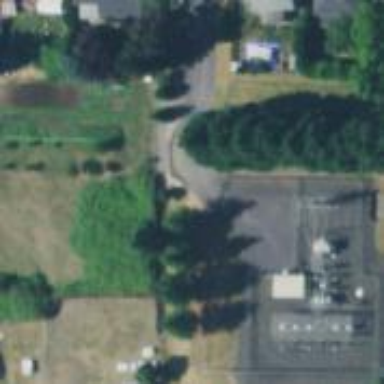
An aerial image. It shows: Power substation surrounded by fence.